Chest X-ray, AP view. Patient: 60 years old, sex F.
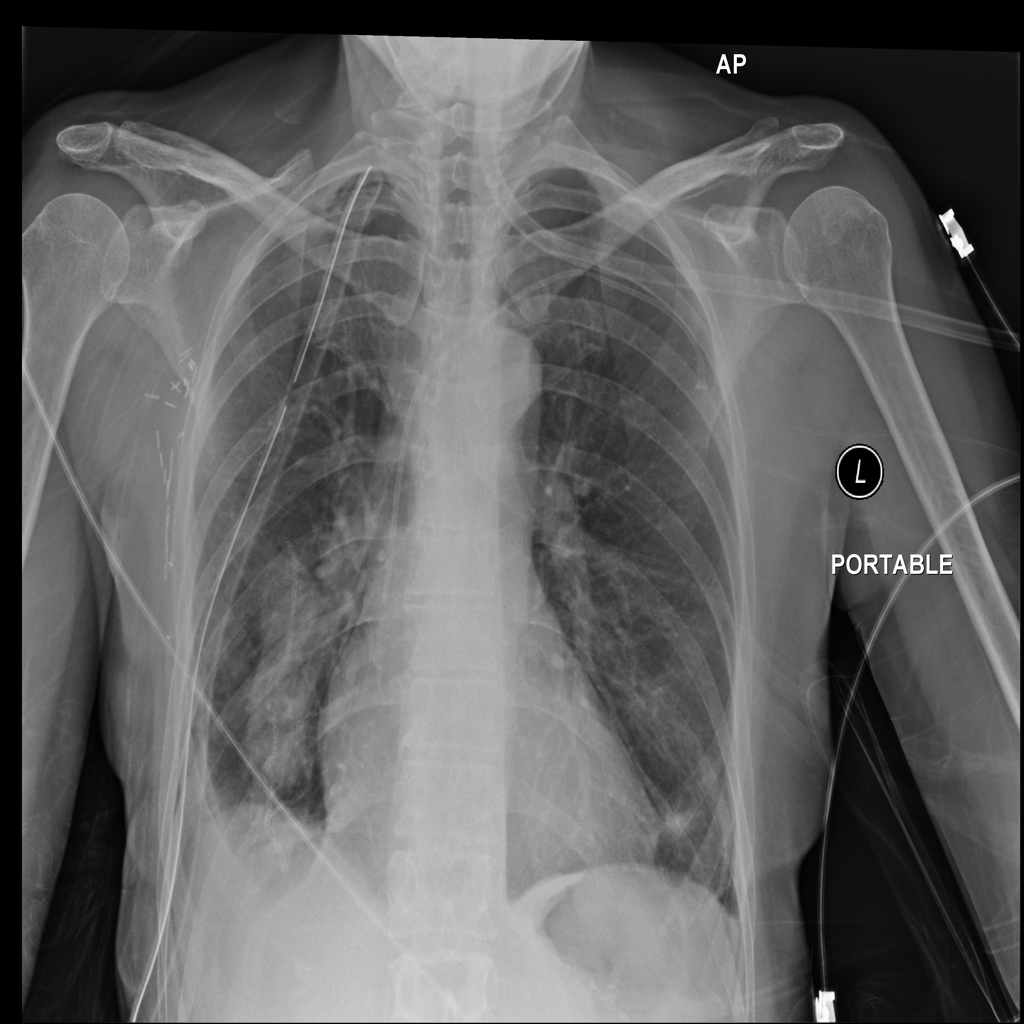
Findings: Pneumothorax